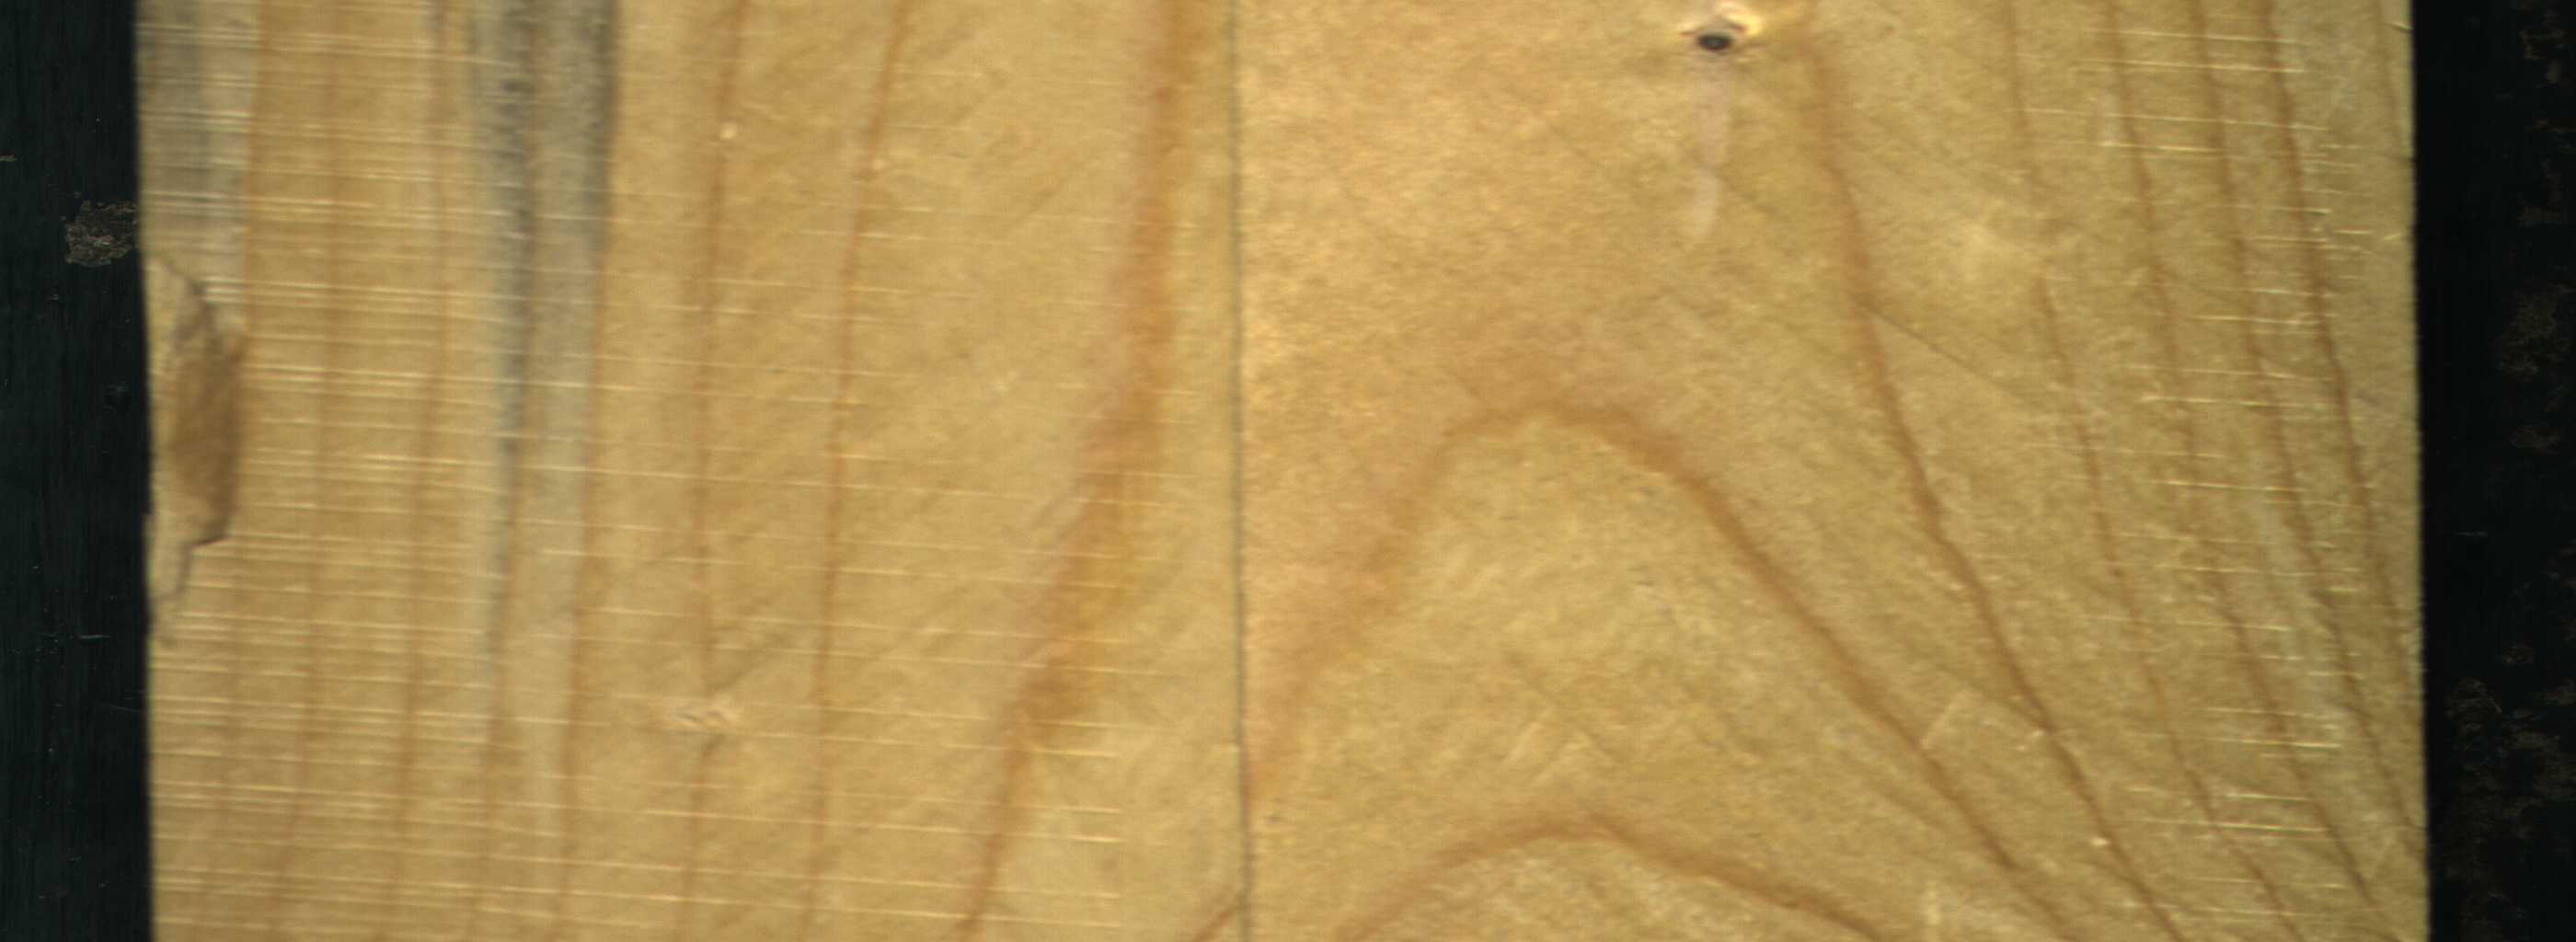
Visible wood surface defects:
Blue_Stain
Blue_Stain
Crack
Dead_Knot